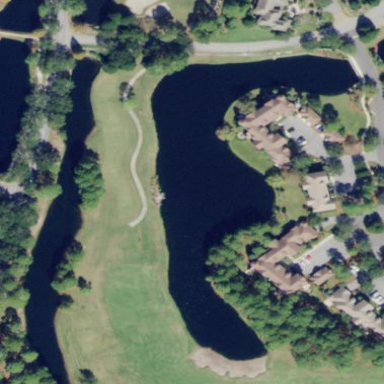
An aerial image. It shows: Golf course feature - pond classified as lateral water hazard.